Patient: sex M, age 62
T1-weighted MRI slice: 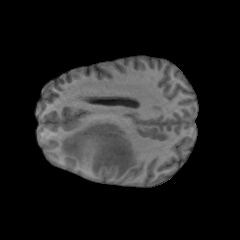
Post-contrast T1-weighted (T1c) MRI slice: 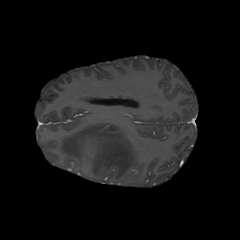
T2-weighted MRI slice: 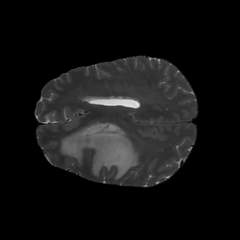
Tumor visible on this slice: yes
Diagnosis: Glioblastoma, IDH-wildtype
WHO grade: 4